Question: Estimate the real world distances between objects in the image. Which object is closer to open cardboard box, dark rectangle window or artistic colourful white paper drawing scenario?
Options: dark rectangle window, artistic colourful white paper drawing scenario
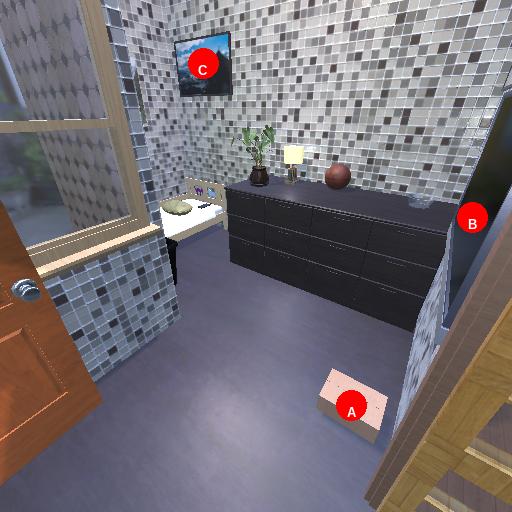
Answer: dark rectangle window